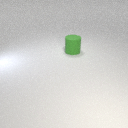
large green rubber cylinder